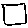
Label: square